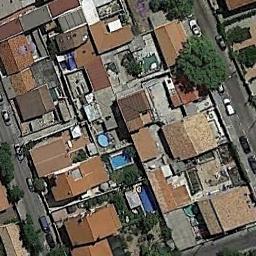
Label: residential